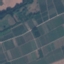
Land use / land cover class: PermanentCrop